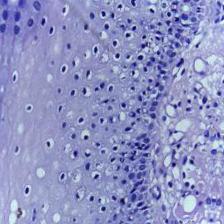
Diagnosis: Normal